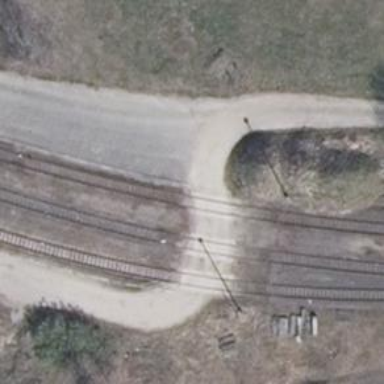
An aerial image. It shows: Rail spur service.